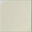
Piece: xx